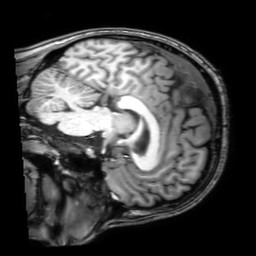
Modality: T1w
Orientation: sagittal
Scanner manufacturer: philips
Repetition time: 0.008214 s
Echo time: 0.003771 s